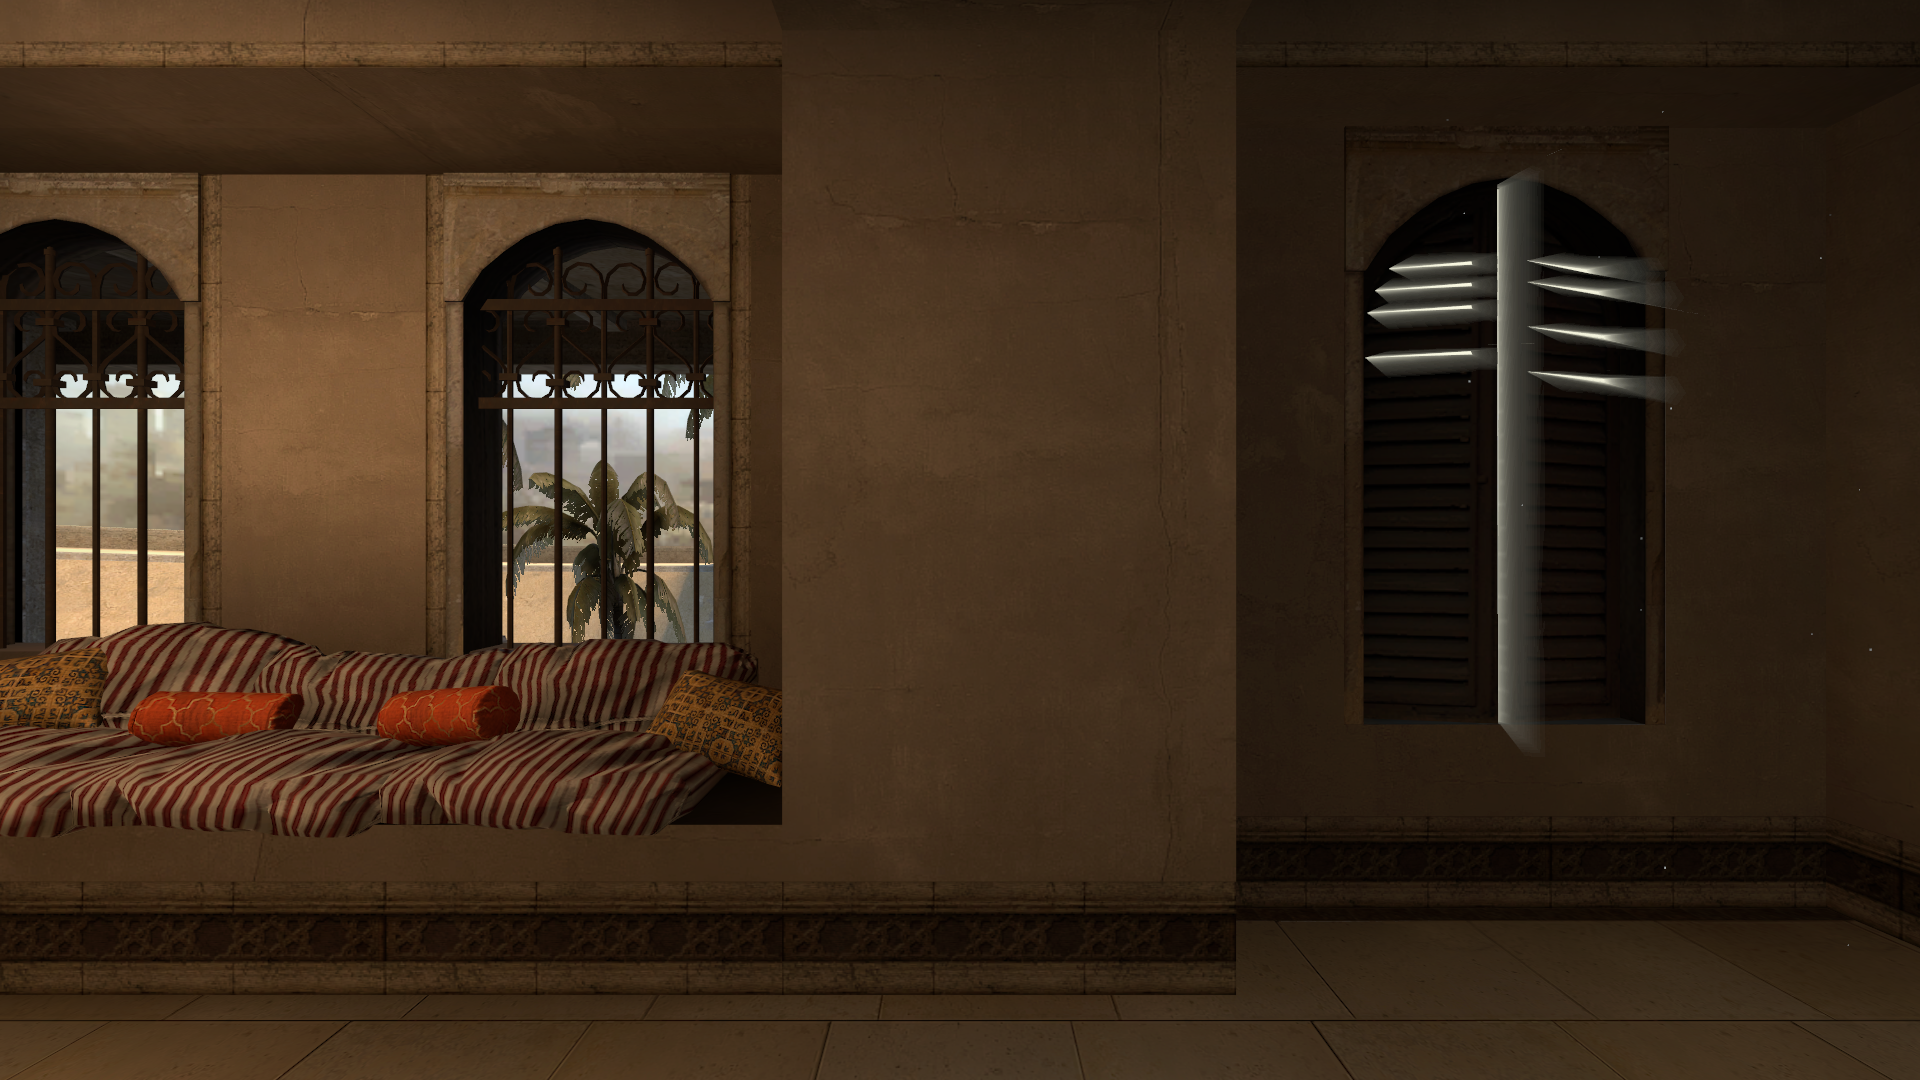
Map: de_mirage